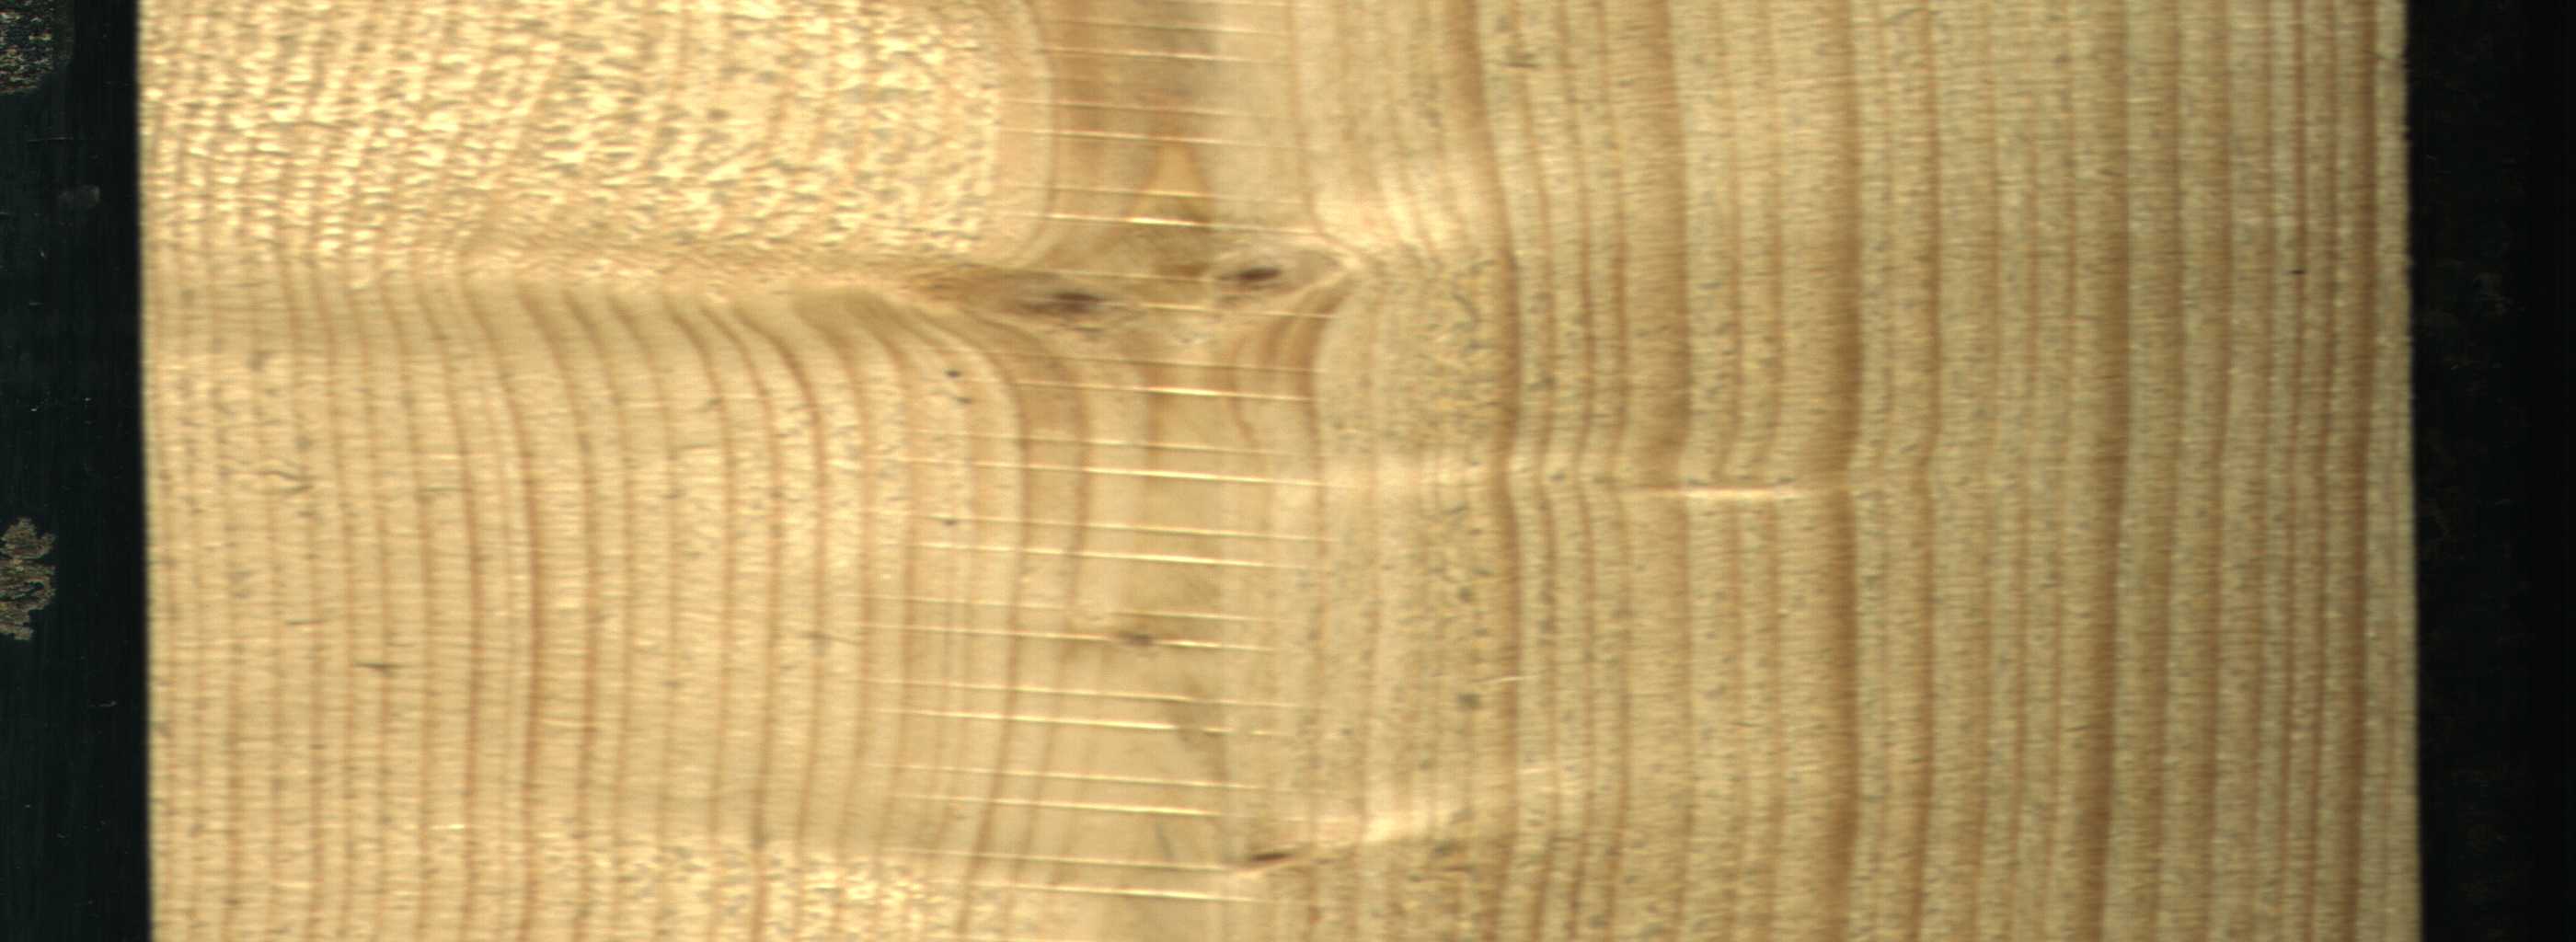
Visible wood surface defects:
Live_Knot
Live_Knot
Live_Knot